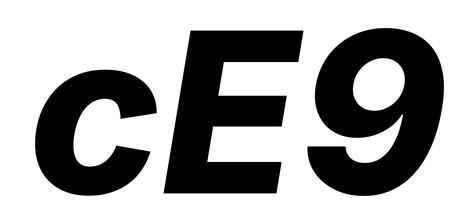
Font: Inter-Italic_ExtraBold_Italic